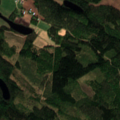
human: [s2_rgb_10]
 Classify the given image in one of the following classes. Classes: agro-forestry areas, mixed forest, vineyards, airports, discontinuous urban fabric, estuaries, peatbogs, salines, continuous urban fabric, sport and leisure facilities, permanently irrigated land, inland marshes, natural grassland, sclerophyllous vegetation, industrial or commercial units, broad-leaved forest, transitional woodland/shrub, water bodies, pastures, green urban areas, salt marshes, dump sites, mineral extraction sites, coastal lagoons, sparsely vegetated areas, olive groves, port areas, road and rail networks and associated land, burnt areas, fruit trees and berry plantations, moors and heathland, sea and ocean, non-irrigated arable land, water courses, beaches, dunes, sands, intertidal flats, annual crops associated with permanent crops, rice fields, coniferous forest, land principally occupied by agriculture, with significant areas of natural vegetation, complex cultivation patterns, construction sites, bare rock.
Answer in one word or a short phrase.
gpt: land principally occupied by agriculture, with significant areas of natural vegetation, coniferous forest, mixed forest, transitional woodland/shrub